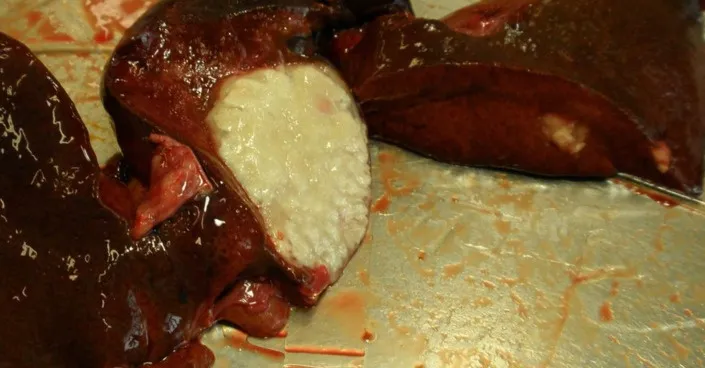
Cut surface of liver granulomas showing typical caseotic structure. There was a very large necrotic granuloma, and few smaller granulomas were scattered throughout the other liver lobes.
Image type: medical_photograph (other_medical_photograph)